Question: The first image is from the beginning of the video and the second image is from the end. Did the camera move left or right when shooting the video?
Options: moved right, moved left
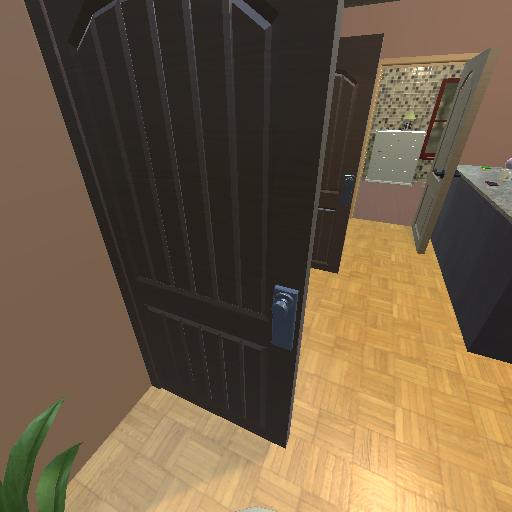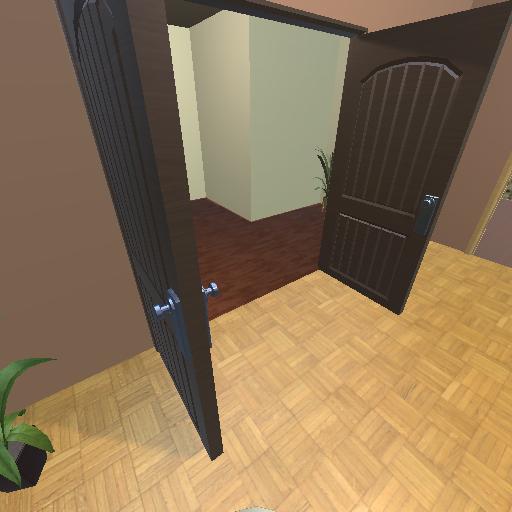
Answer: moved right